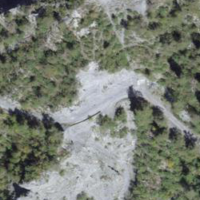
EUNIS habitat code: 48
Species observed at this site:
Amelanchier ovalis
Dryas octopetala